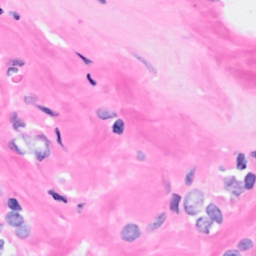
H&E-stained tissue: Breast